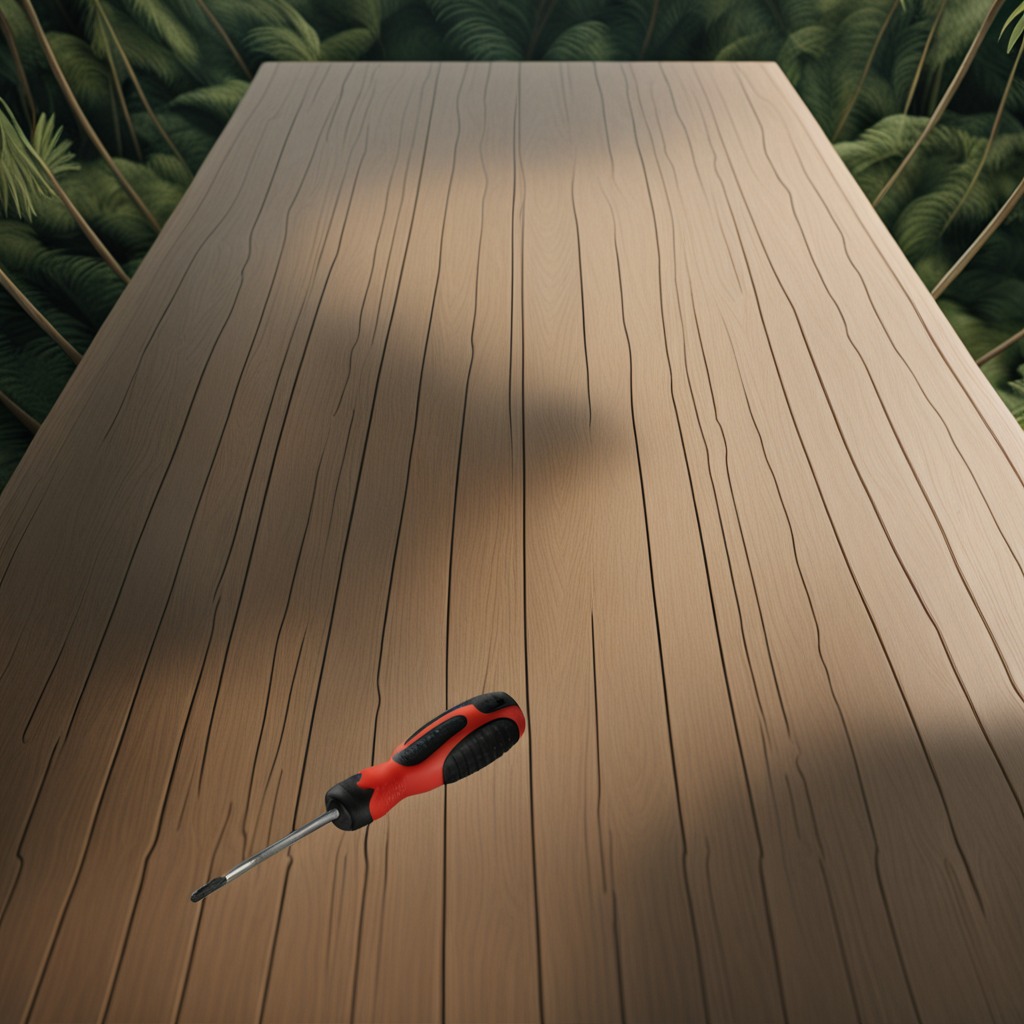
A screwdriver lies on a wooden table inside a jungle field workshop tent.